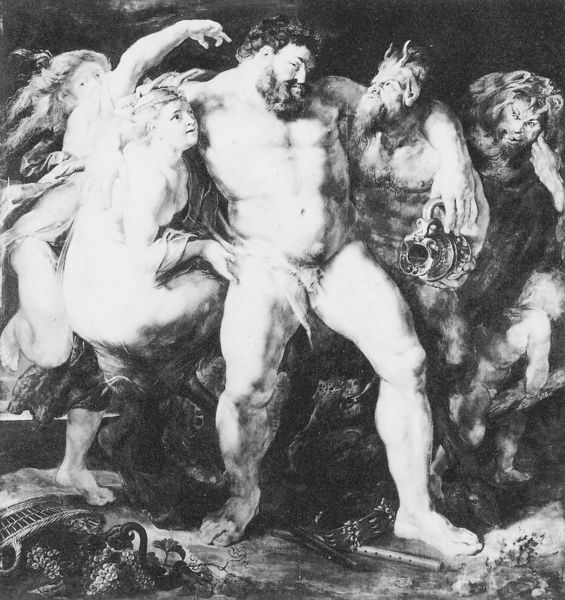
Titel: Der trunkene Herkules
Künstler: Peter Paul Rubens
Institution: Dresden, Gemäldegalerie Alte Meister
Schlagwörter: akt, gemälde, held, kampf, mann, nackt, rubens, frauen, menschen, mädchen, frau, männer, alkohol, bart, betrunken, trinken, arme, hände, instrument, haare, prostituierte, tanzen, engel, früchte, kanne, krug, trauben, beine, umarmung, musikinstrument, korb, bauch, foto, nakt, flöte, karaffe, leben, weintrauben, springen, hölle, teufel, satyr, stark, nymphe, pan, nymph, löwe, hörner, herkules, luzifer, umgefallen, karraffe, lebensfreude, bachus, huren, nutten, leichte mädchen, lüwe, lebenslust, er, nimf, nimfe, sater, teuefel